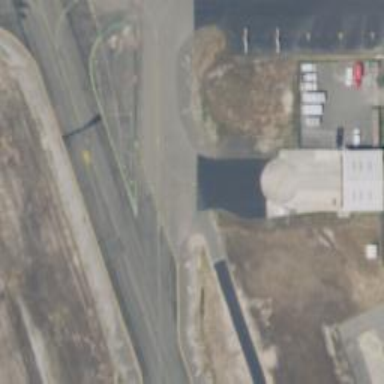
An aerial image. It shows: View of taxiway at the airport.